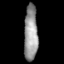
Tissue: skin
Cell type: Epithelial cells
Senescence score: 0.7146
Nuclear area (px): 744
Mean DAPI intensity: 151.707